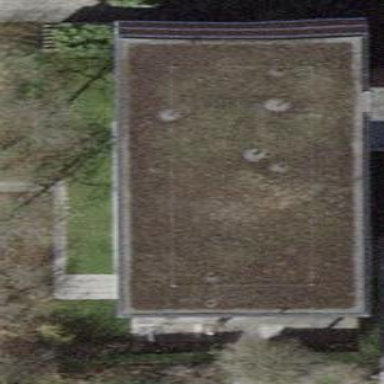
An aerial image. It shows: School building.